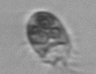
Label: Balanion